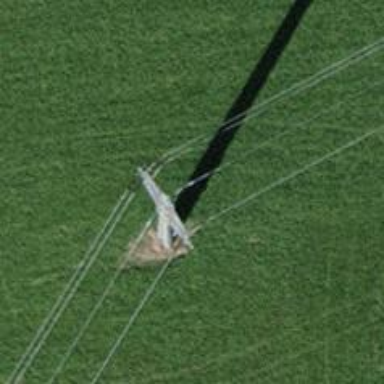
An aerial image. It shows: Power tower.